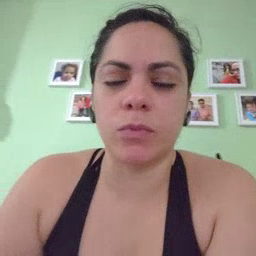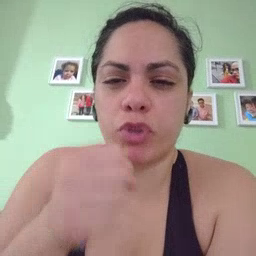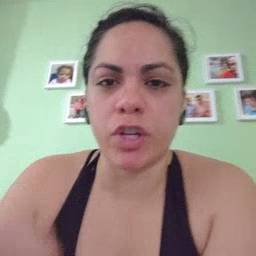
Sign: refrigerator